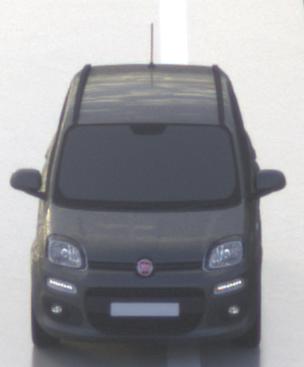
Make: Fiat
Model: Panda 1.2 8V
Detailed model: Panda (312)
Model produced from: 2013/02
Model produced until: 2013/12
Doors: 5
Color: gray
Road condition: wet road
Daytime: morning or afternoon
Contrast: medium contrast